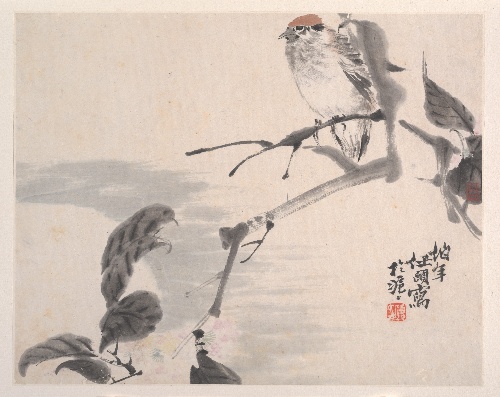
Title: 清  任頤  動物花鳥  冊頁八開|Animals, Flowers and Birds
Artist: Ren Yi (Ren Bonian)
Artist bio: Chinese, 1840–1896
Date: 19th century
Object type: Album
Classification: Paintings
Medium: Album of eight leaves; ink and color on paper
Culture: China
Period: Qing dynasty (1644–1911)
Dimensions: 10 3/16 x 12 3/4 in. (25.9 x 32.4 cm)
Department: Asian Art
Credit line: Gift of Robert Hatfield Ellsworth, in memory of La Ferne Hatfield Ellsworth, 1986
Accession year: 1986
Repository: Metropolitan Museum of Art, New York, NY
Tags: Birds